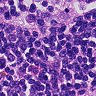
Metastatic tissue present: no